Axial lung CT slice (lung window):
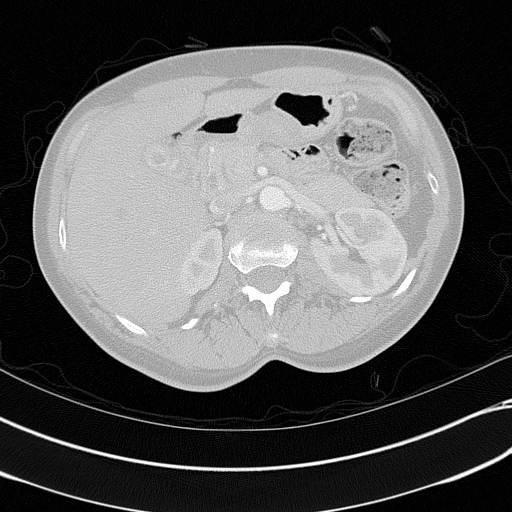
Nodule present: no